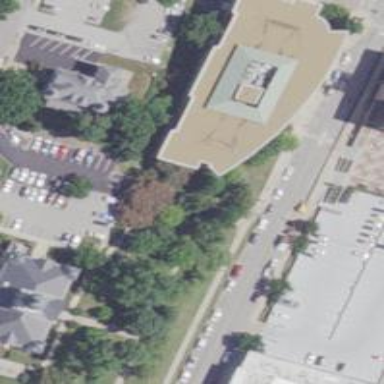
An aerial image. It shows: Civic building.